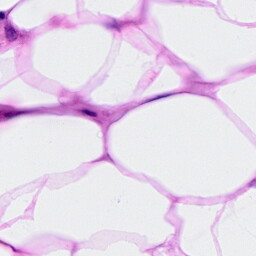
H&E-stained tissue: Breast